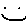
Label: smiley face